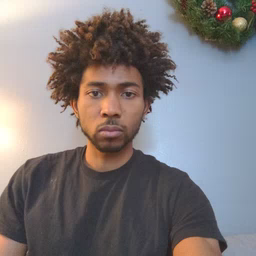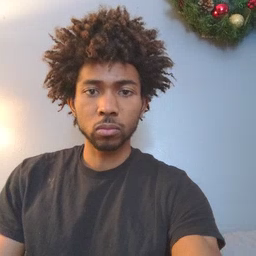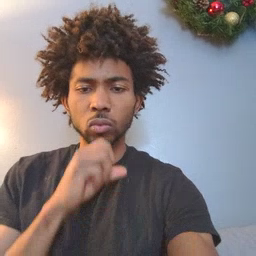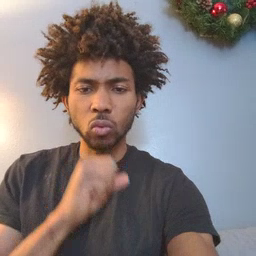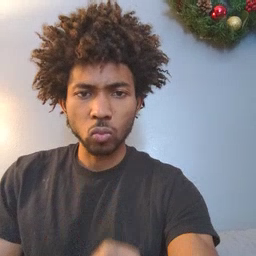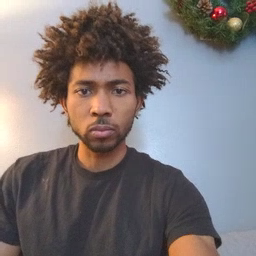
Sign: old